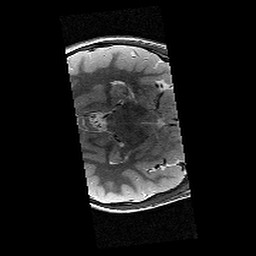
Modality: T2w
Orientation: axial
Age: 10
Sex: female
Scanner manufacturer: siemens
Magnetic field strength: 3 T
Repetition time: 9.23 s
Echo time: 0.067 s